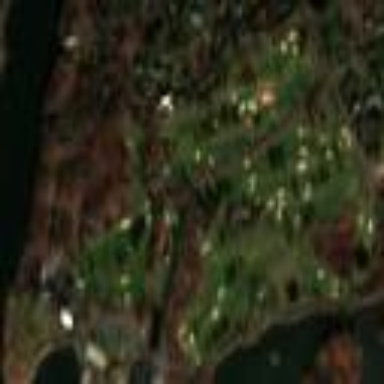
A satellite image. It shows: Golf course.